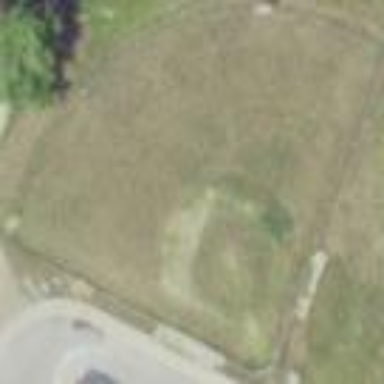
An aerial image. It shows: Baseball pitch for leisure land.